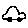
Label: car